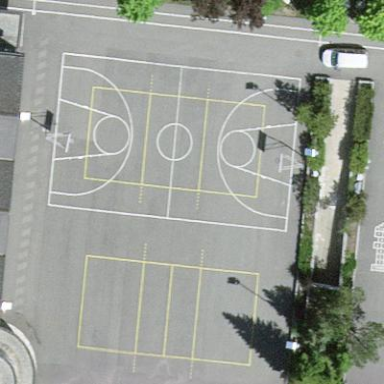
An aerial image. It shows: Multi-sport pitch with asphalt surface.